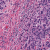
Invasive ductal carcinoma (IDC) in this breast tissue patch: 1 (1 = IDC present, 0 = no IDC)